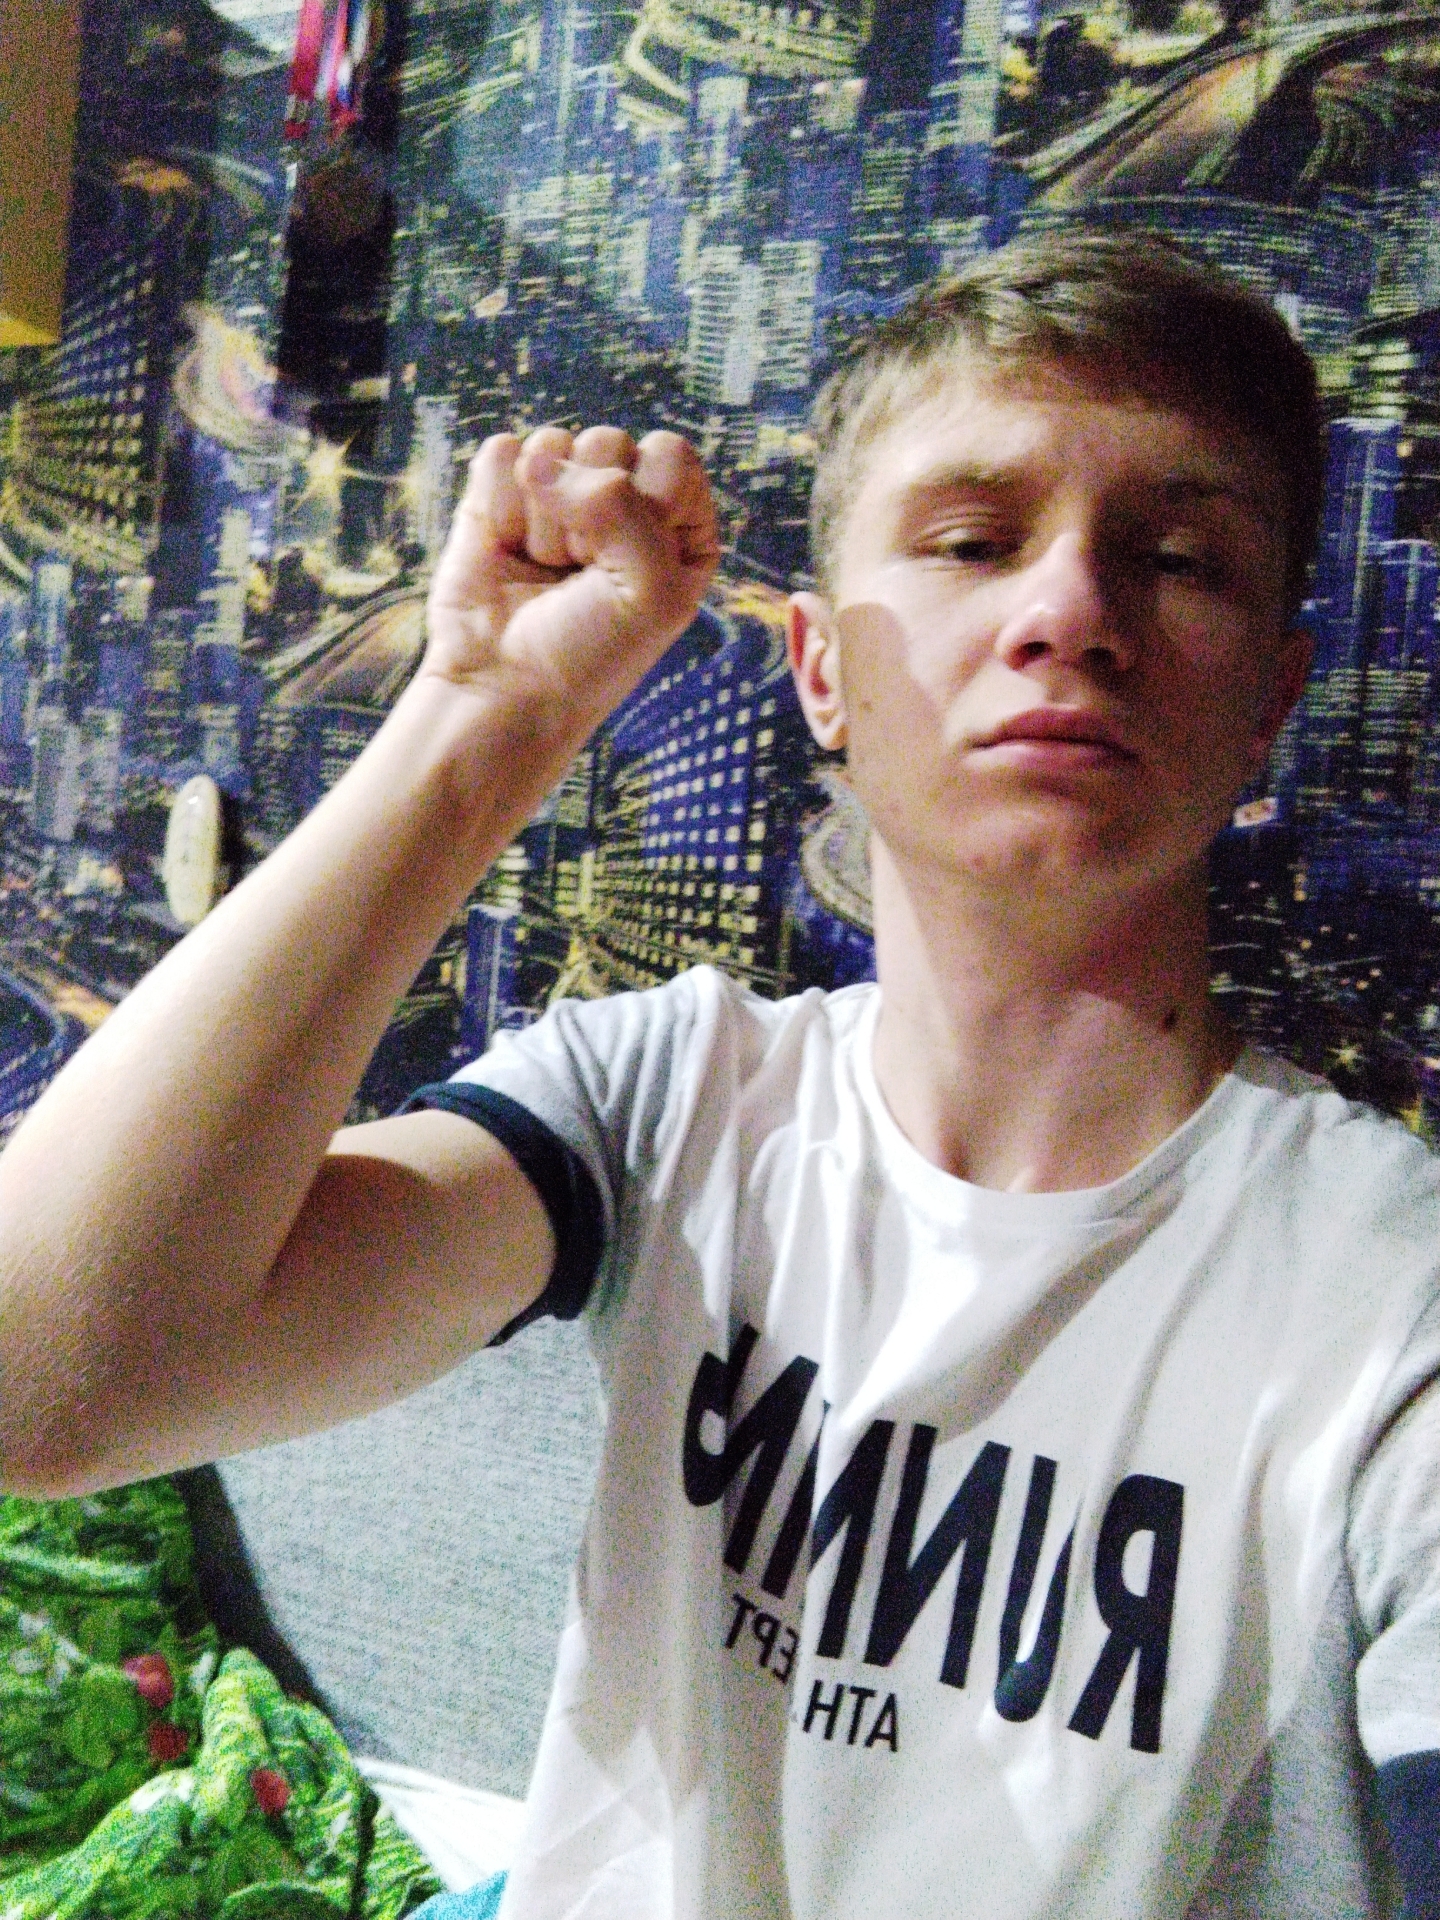
Label: noise